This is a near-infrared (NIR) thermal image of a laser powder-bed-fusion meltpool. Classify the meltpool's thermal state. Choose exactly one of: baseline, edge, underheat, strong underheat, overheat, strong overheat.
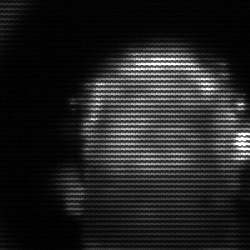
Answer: baseline